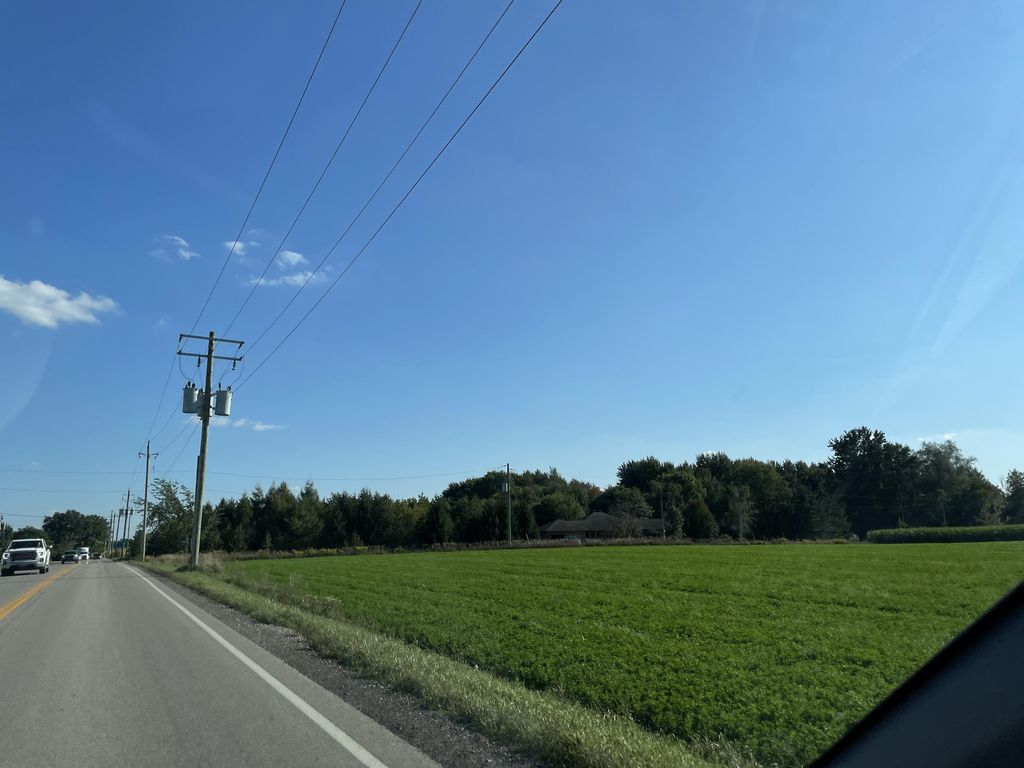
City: kitchener-waterloo